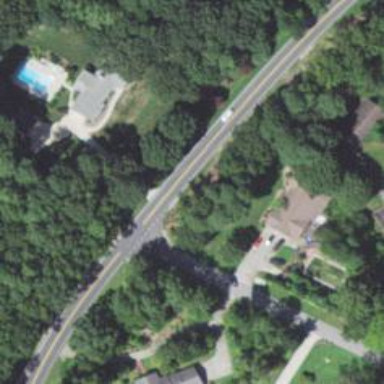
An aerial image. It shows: Asphalt road classified as tertiary.